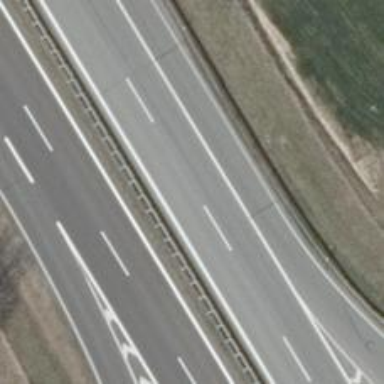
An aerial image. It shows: Asphalt motorway.